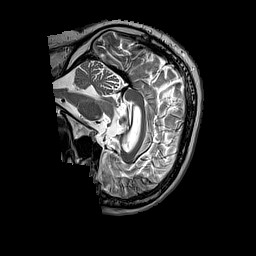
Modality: T2w
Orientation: sagittal
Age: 61
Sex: male
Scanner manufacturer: siemens
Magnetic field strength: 3 T
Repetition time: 3.2 s
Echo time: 0.212 s